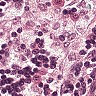
Metastatic tissue present: no